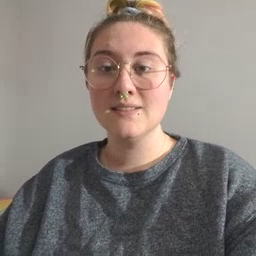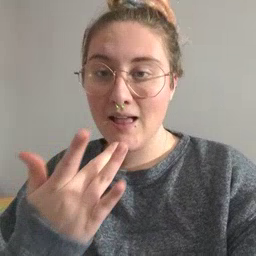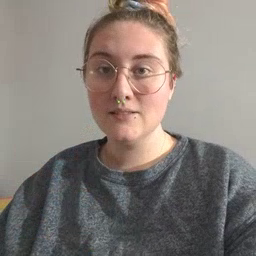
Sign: taste